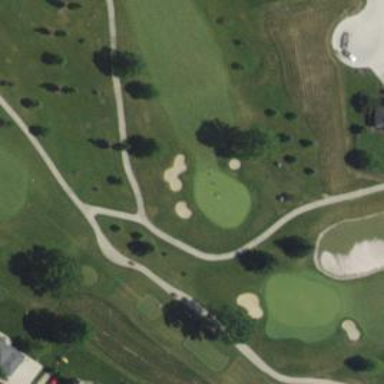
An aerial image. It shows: View of golf hole.